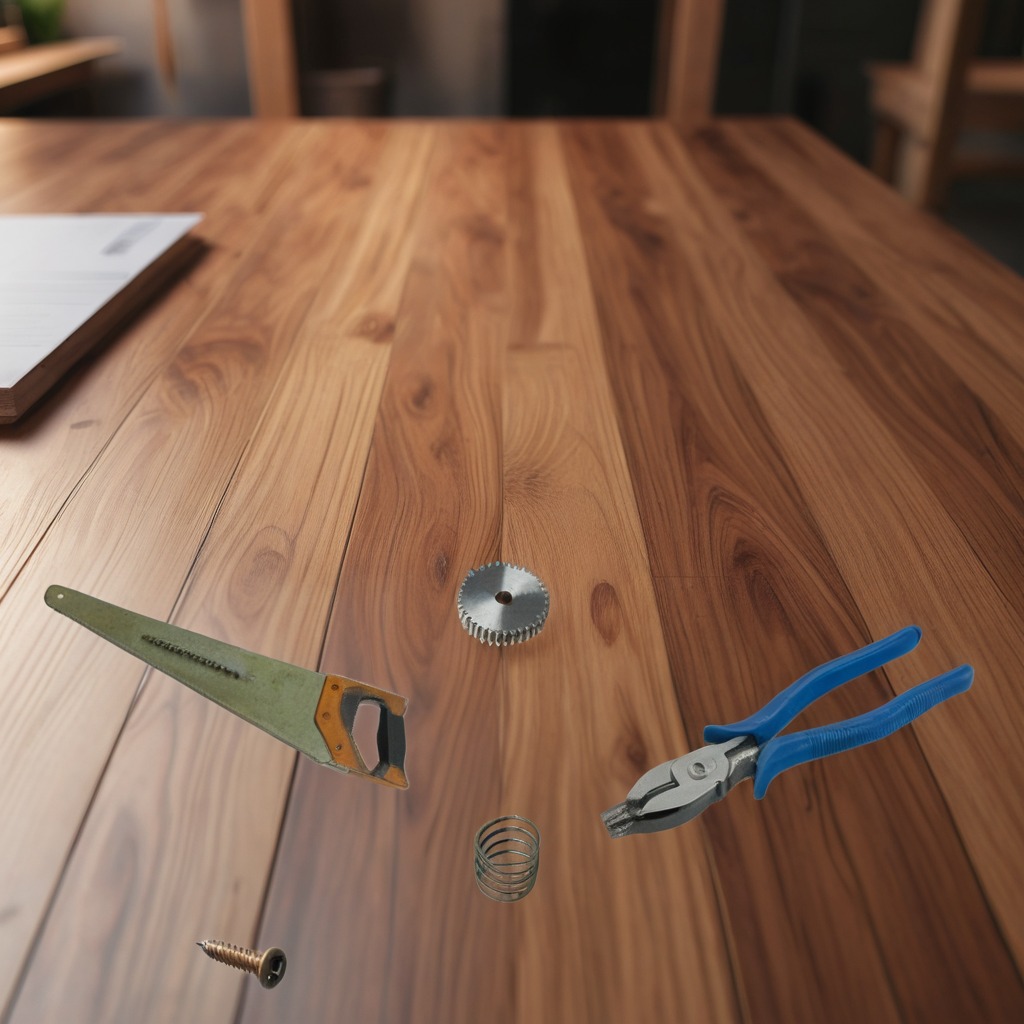
A steel gear with teeth, a metal machine screw, a pair of pliers, a coiled metal spring, and a handheld metal saw are lying on a wooden table in a carpentry studio.